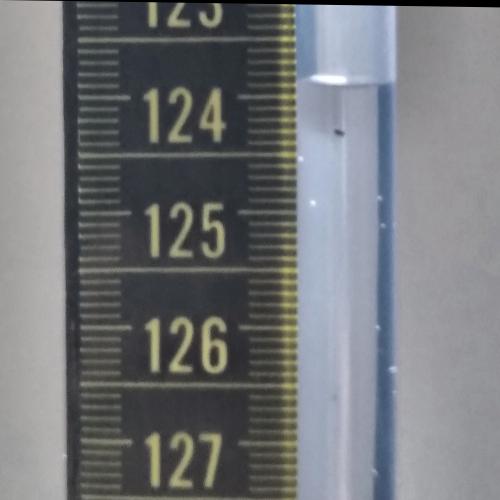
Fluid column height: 123.9 cm